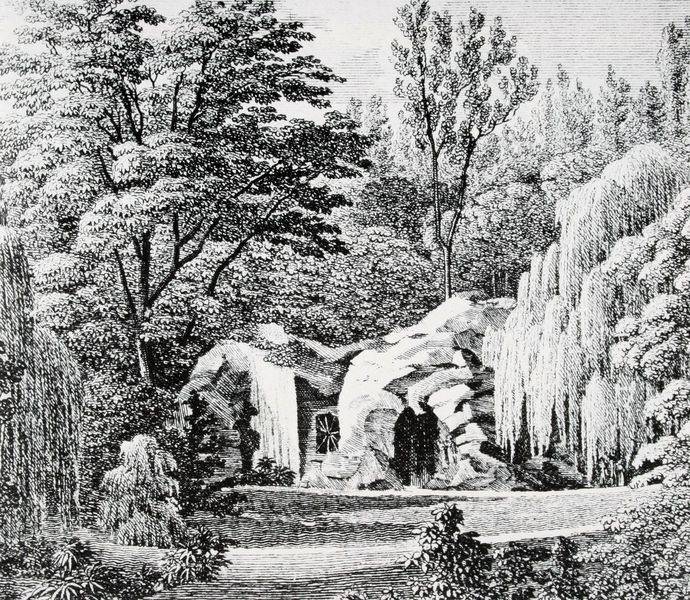
Titel: Der Garten der Villa Reale in Monza: Die Grotte
Künstler: Federico Lose
Standort: Mailand
Institution: Civica Raccolta di Stampe Bertarelli
Schlagwörter: baum, berg, blätter, dunkel, felsen, himmel, laub, schatten, wasser, weiß, bäume, landschaft, menschen, see, äste, blumen, fenster, grau, hell, licht, schwarz, zeichnung, dach, eis, gras, haus, park, schnee, weg, wiese, stein, steine, feld, gräser, mühle, natur, weide, wind, zweige, büsche, hütte, sträucher, wege, blatt, pflanzen, höhle, höle, wald, wasserfall, holzschnitt, japan, sommer, papier, ansicht, fels, fläche, gebirge, verlassen, grafik, graphik, winter, figuren, rad, tannen, häuschen, farn, allein, versteckt, eingang, tusche, weiden, einöde, kohle, lichtung, druck, schraffur, schwarz weiß, radierung, stich, bleistift, sonnig, scharz-weiss, romantisch, laubwald, dickicht, blattwerk, grotte, wäldchen, hell-dunkel-kontrast, versteck, kupferstich, gezeichnet, trauerweide, mühlrad, quadratisch, behausung, verschneit, büume, mischwald, einsiedelei, eremitage, felsgrotte, speichenrad, ströucher, hängebirke, trauerweise, bäuume, hiroshige, wädlchen, lourdes, rechtecking